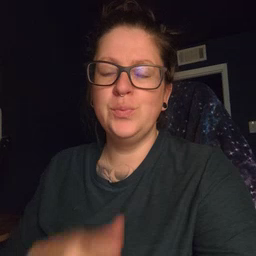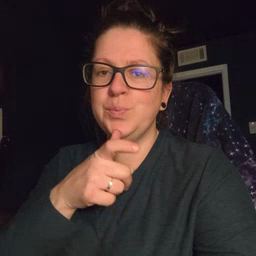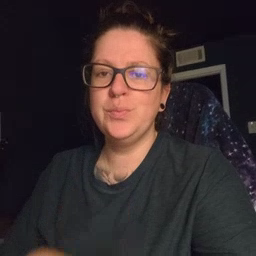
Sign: who